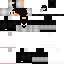
A male skeleton skin with dark skin, wearing brown helmet dressed in a black hoodie and black pants, featuring a closed mouth.